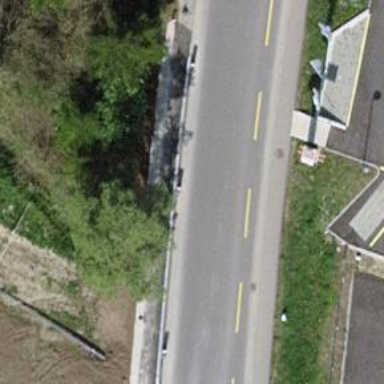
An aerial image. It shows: Primary highway with dedicated cycle lane on the left.